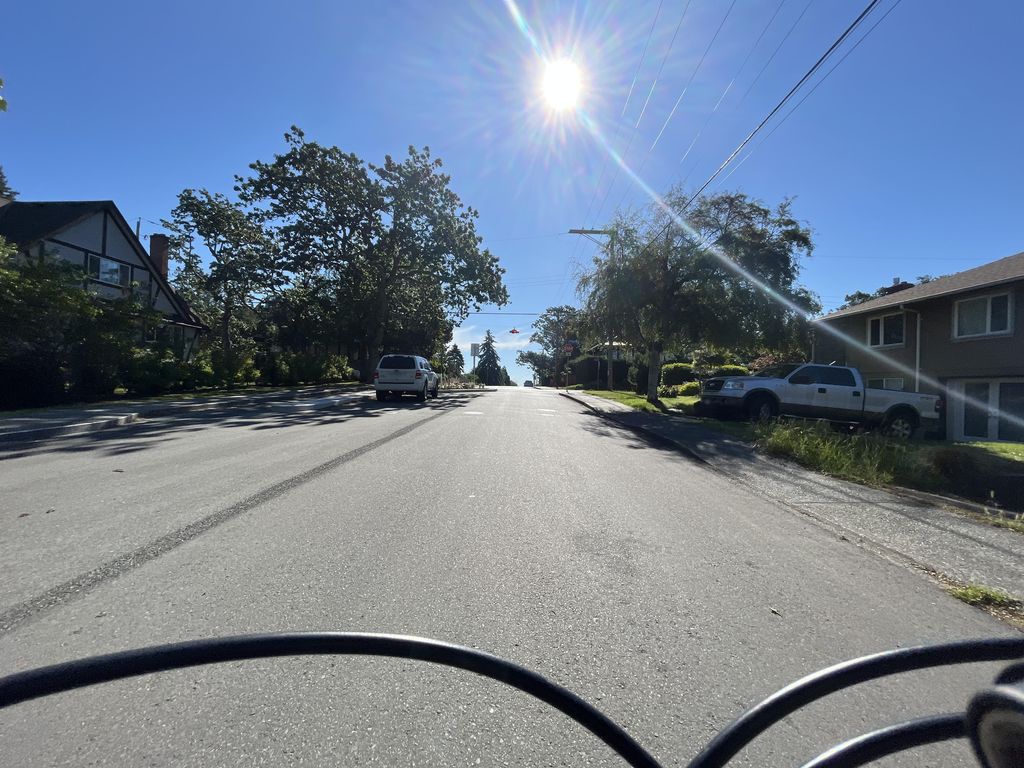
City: victoria